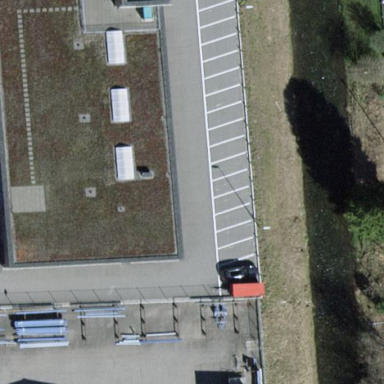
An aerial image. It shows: Civic building with flat roof.